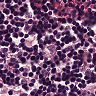
Metastatic tissue present: no